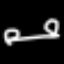
Label: airplane